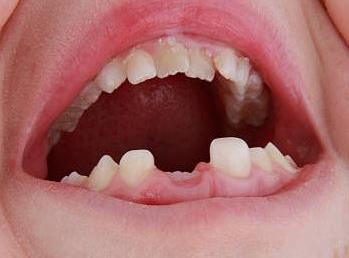
Condition: hypodontia